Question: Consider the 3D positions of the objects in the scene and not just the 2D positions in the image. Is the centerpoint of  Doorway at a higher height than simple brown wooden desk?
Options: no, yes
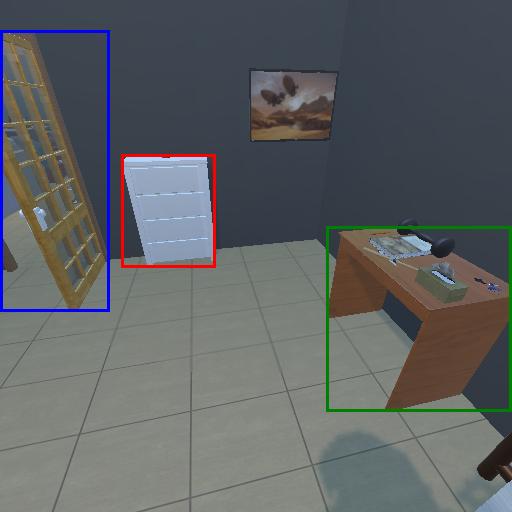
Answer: no